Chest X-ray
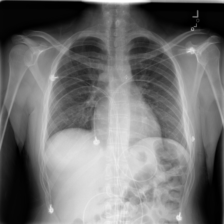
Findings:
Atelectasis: negative
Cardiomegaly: negative
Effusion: negative
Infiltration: negative
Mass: negative
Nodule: negative
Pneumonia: negative
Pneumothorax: negative
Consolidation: negative
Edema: negative
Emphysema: negative
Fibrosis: negative
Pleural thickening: negative
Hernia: negative